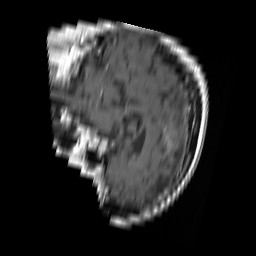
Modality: T1w
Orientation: sagittal
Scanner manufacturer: ge
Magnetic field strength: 1.5 T
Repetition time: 0.7 s
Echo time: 0.014 s